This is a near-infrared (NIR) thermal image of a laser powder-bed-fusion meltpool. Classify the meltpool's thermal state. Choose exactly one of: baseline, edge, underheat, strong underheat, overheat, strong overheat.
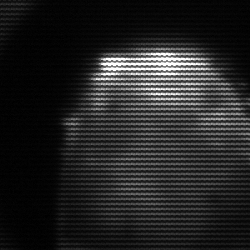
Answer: edge